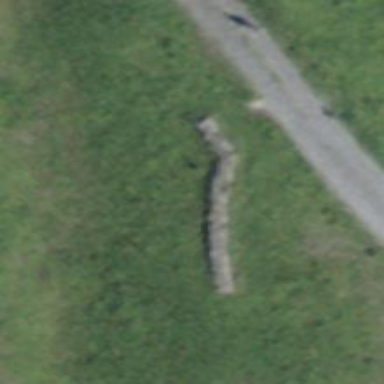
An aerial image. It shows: Dry stone wall barrier.